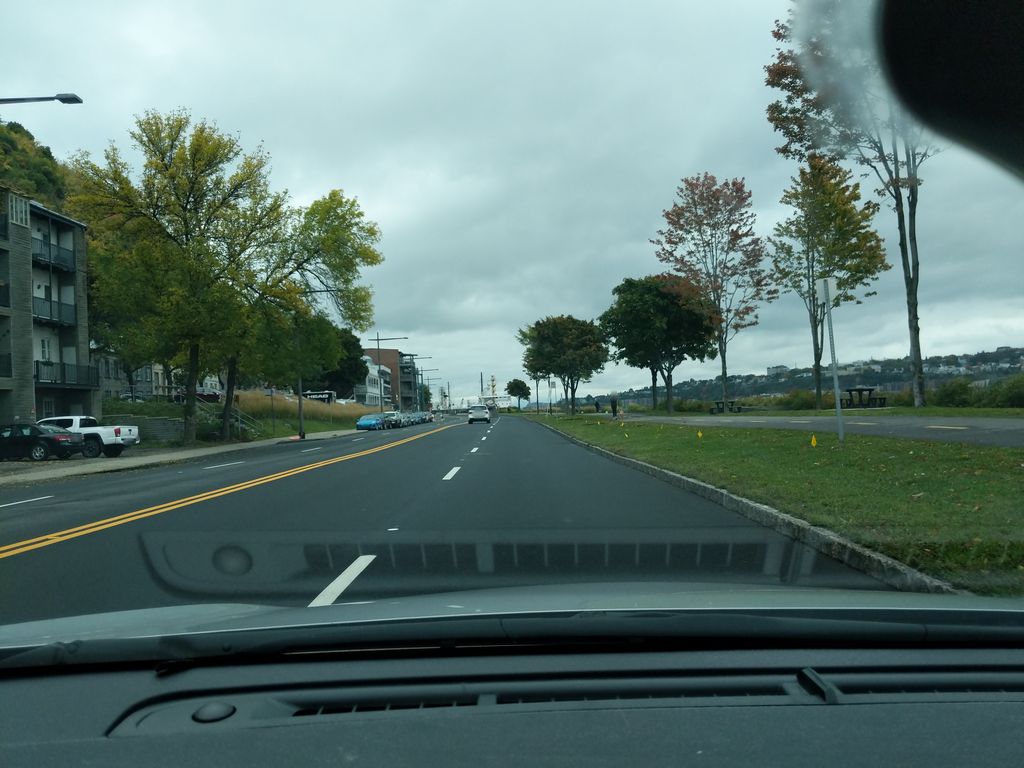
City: quebec_city